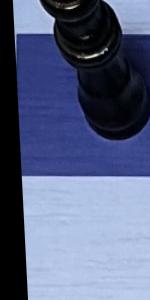
Label: Empty